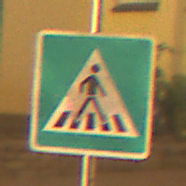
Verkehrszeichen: FussgaengerueberwegLinks
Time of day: Night
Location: Outdoor (Urban)
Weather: Clear
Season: NotSpecified
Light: Artificial